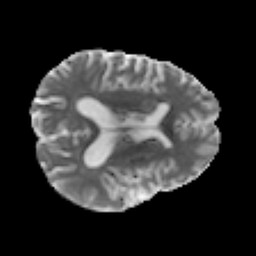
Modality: MD
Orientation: axial
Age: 46
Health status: ill
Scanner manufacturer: philips
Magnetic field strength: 3 T
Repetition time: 9 s
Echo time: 0.127 s